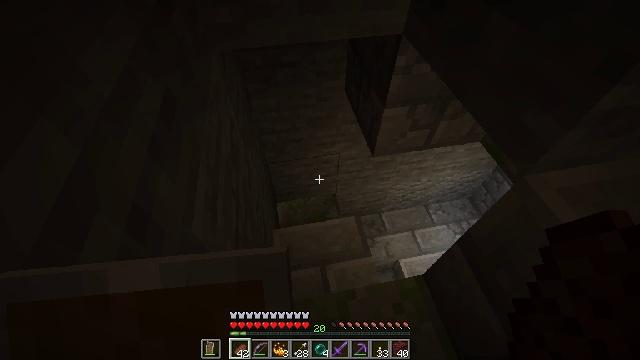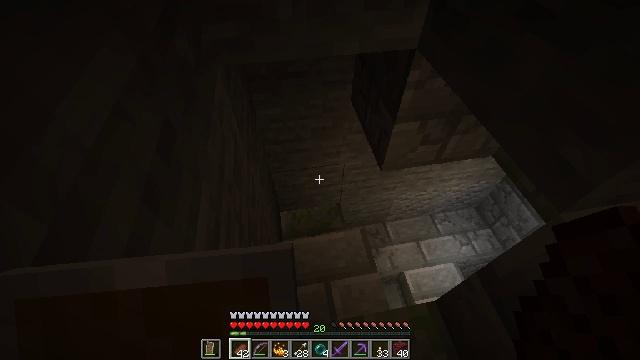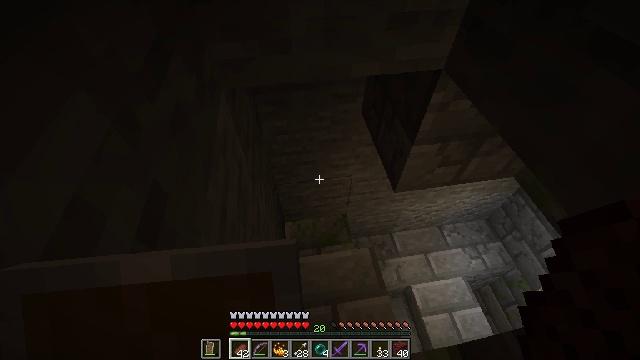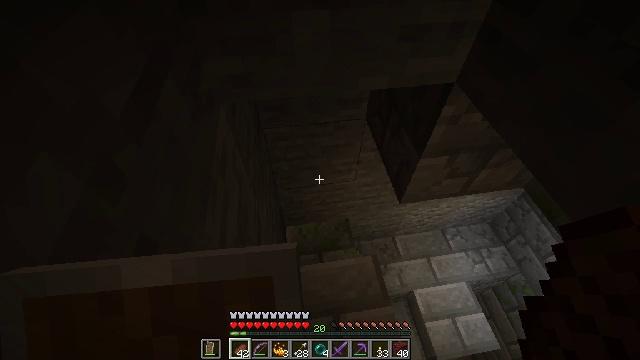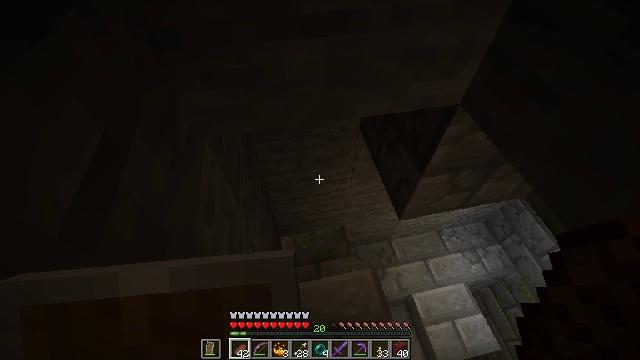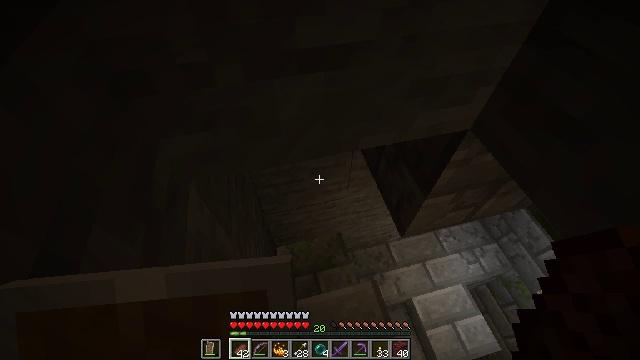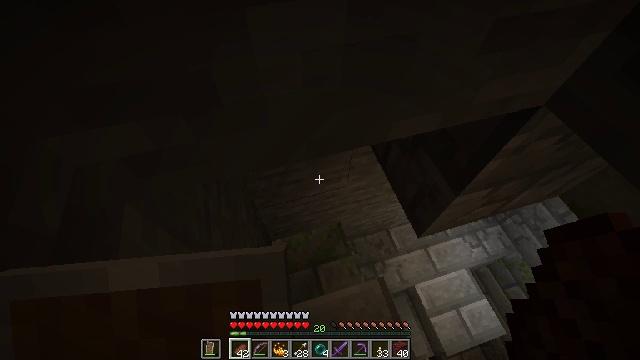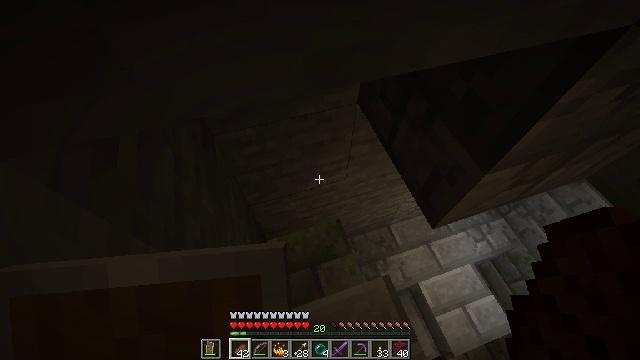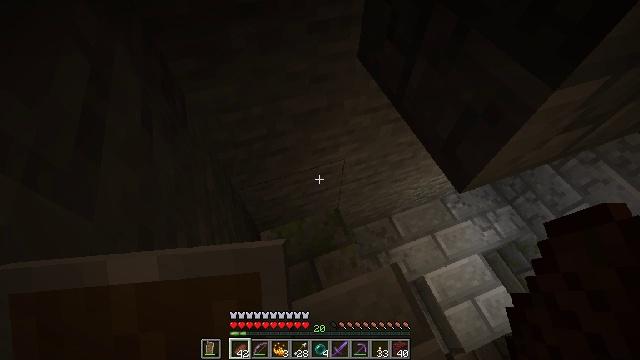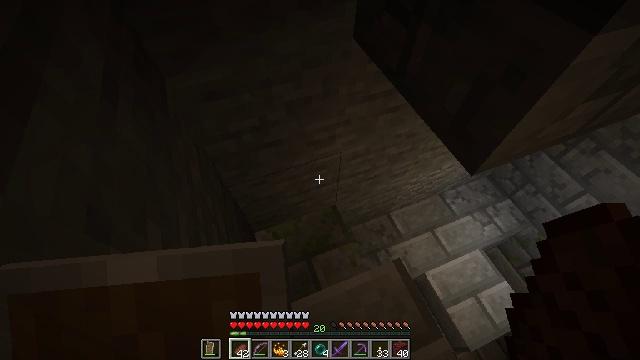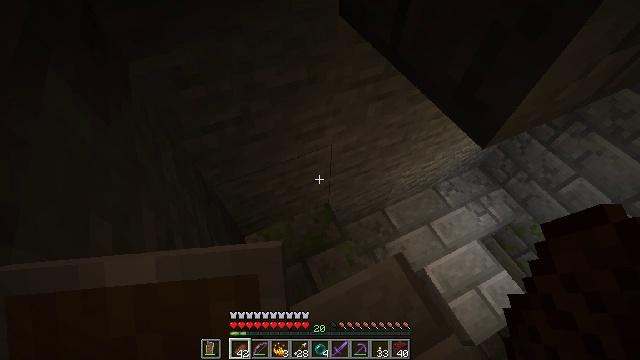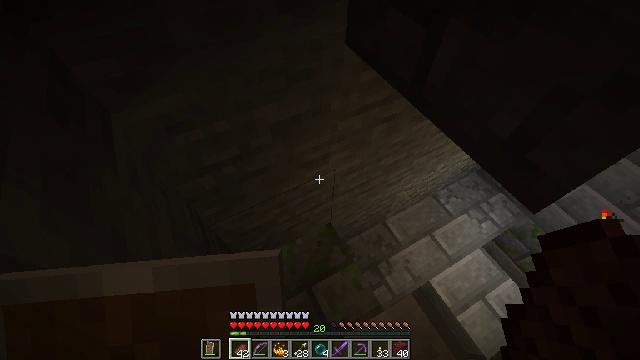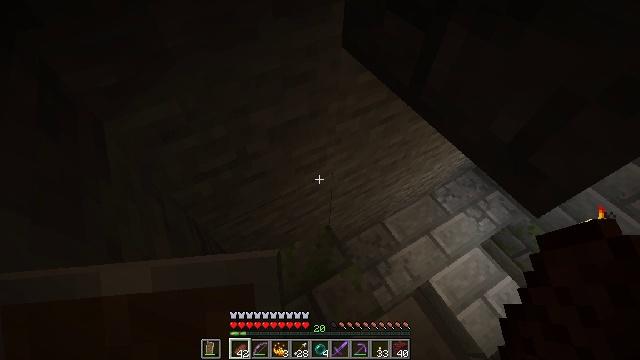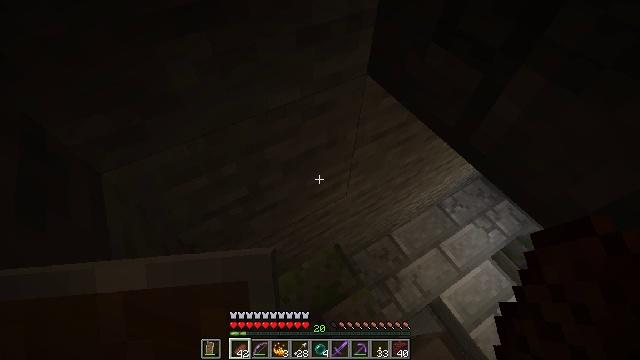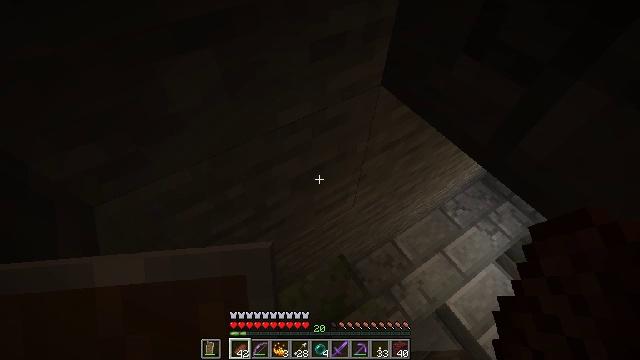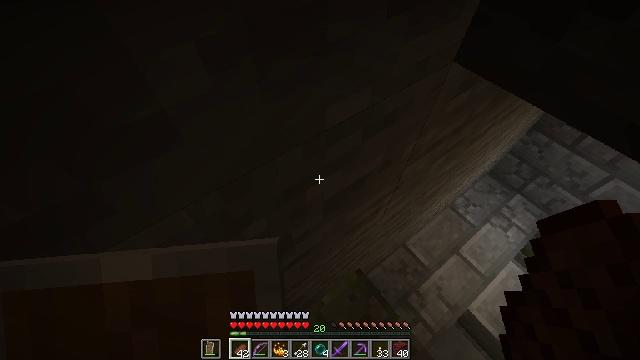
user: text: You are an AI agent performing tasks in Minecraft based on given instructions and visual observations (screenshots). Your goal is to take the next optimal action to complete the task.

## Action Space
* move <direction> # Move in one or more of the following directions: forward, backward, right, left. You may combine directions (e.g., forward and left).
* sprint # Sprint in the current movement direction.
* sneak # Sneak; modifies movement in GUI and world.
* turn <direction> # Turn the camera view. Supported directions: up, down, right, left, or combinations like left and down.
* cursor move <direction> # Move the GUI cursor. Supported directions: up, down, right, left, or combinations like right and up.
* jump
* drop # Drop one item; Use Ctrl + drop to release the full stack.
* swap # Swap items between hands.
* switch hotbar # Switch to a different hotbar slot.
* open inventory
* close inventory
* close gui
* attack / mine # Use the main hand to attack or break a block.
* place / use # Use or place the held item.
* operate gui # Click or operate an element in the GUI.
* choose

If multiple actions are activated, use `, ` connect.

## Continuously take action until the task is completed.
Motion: motion action
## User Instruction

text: Use an ender pearl and blaze powder to craft an ender eye.
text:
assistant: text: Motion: move forward and move left
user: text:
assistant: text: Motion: move forward and move left, turn left
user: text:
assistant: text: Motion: move forward and move left
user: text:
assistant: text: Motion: move forward and move left, turn right
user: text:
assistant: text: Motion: move forward and move left, turn right
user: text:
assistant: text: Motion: move forward and move left, turn right and down
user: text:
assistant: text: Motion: move forward and move left, turn right
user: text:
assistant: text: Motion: move forward and move left, turn right
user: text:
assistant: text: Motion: move forward and move left, turn right
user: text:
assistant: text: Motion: move forward and move left, turn right
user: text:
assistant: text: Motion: move forward and move left, turn right
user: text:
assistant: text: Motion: move forward and move left, turn right
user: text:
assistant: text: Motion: move forward and move left
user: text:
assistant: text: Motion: move forward and move left, turn right
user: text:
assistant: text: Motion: move forward and move left, turn right
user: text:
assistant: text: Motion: move forward and move left, turn right
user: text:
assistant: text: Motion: move forward and move left, turn right
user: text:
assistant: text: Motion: move forward and move left, turn right
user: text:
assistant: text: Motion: move forward and move left, turn right
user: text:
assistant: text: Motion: move forward and move left, turn right
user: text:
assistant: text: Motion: move forward, turn right and up
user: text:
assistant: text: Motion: move forward, turn right and up
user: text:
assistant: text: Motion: move forward, turn right
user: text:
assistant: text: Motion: move forward, turn right
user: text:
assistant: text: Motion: move forward, turn right
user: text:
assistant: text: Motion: move forward and move left, turn right
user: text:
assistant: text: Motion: move forward and move left, turn right
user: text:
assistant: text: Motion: move forward and move left, turn right
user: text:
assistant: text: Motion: move forward and move left, turn right
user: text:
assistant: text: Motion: move forward and move left, turn right